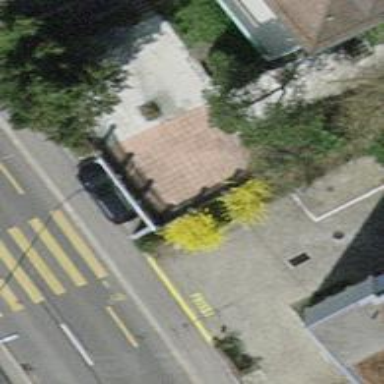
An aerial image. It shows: Group of garages.